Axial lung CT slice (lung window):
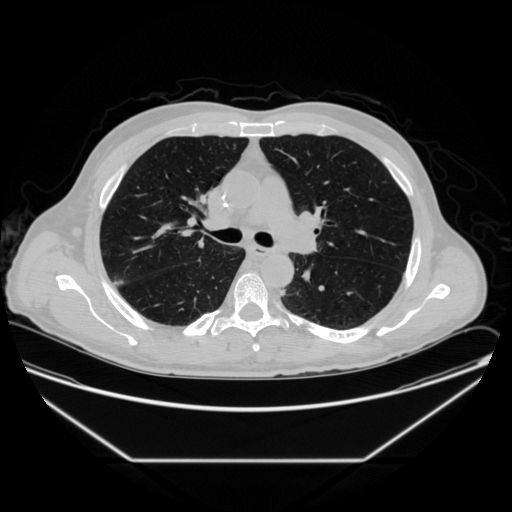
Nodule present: yes
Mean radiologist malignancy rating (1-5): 2.75